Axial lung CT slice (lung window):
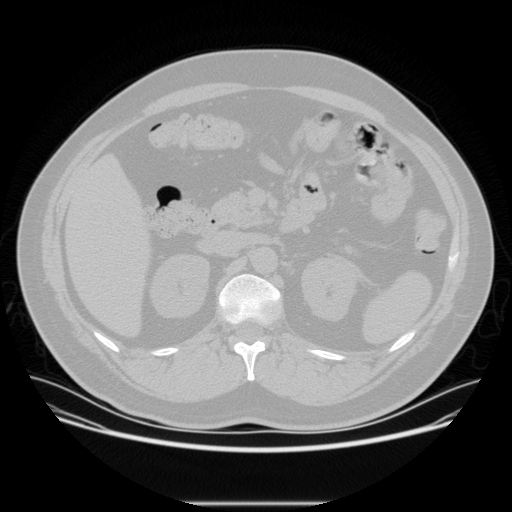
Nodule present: no